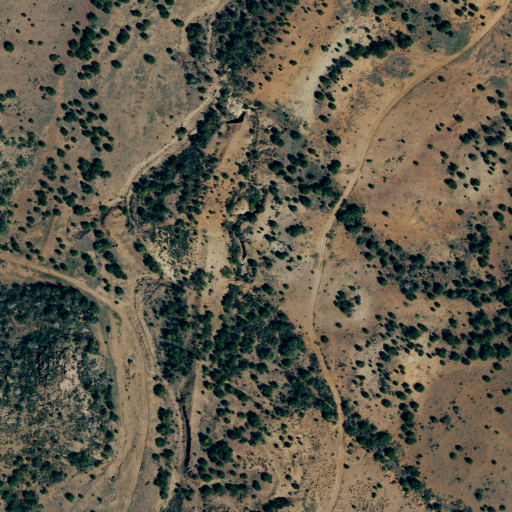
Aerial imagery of valley in Texas named Bear Canyon containing shrub, evergreen forest, grassland, and deciduous forest